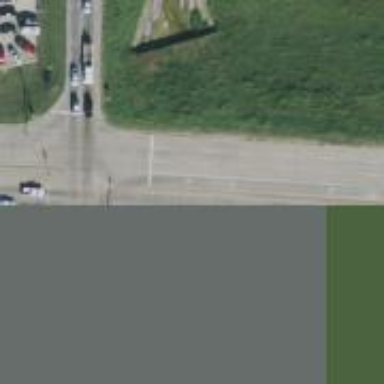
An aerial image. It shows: Secondary road.